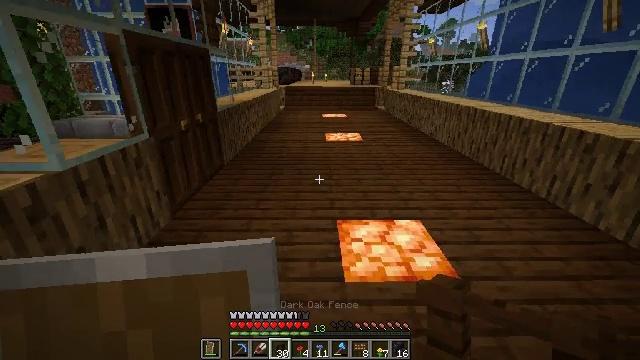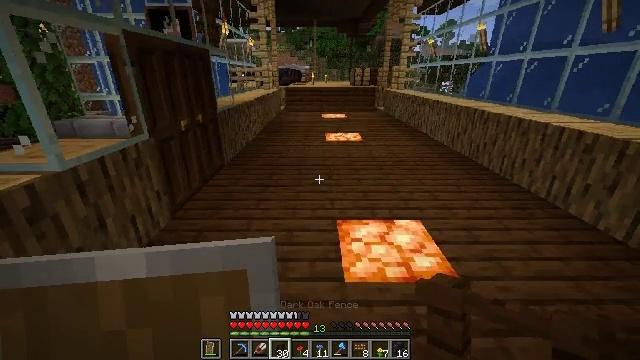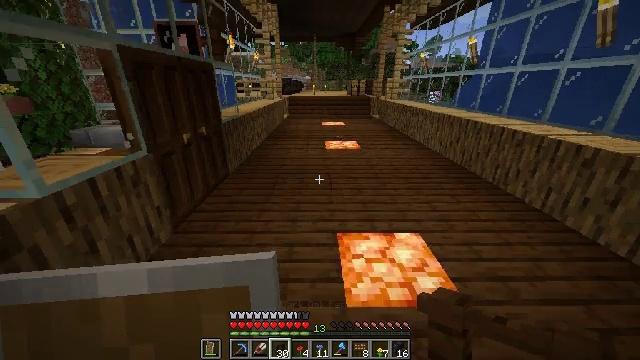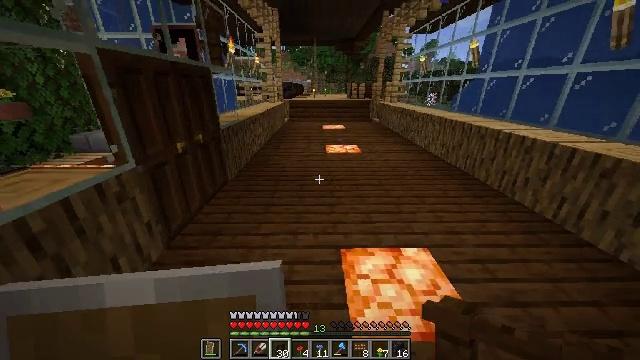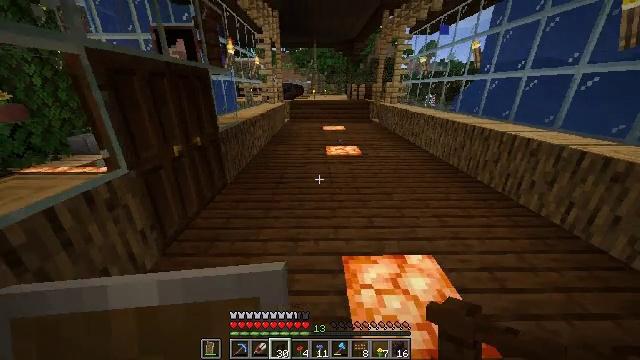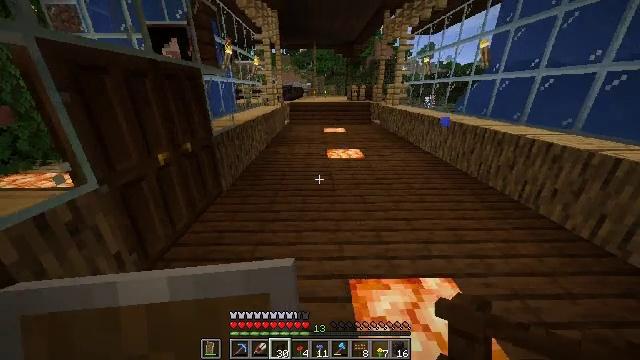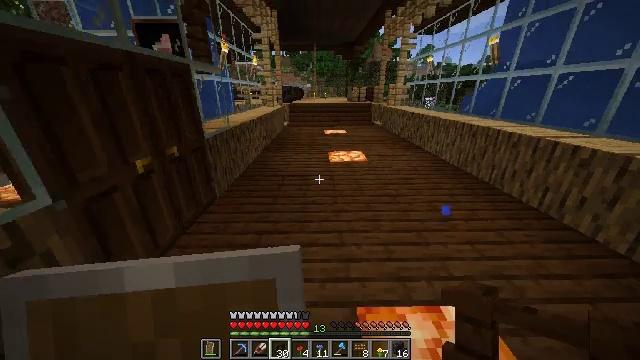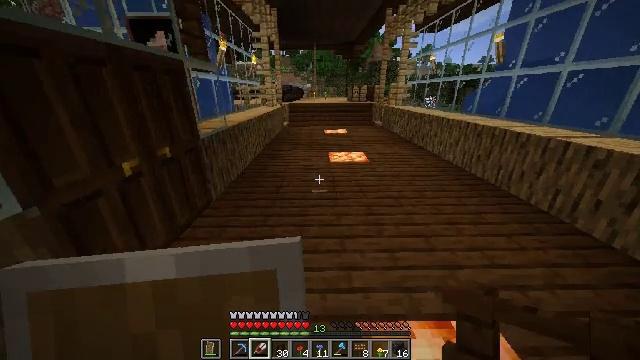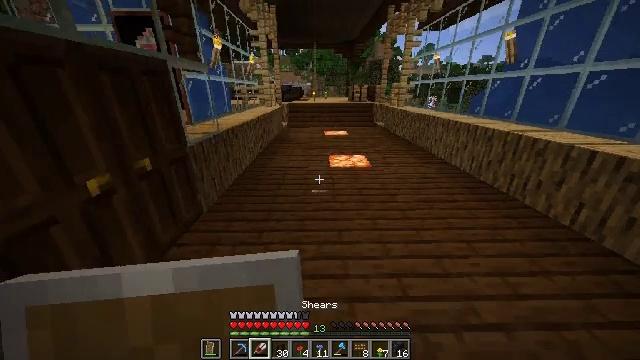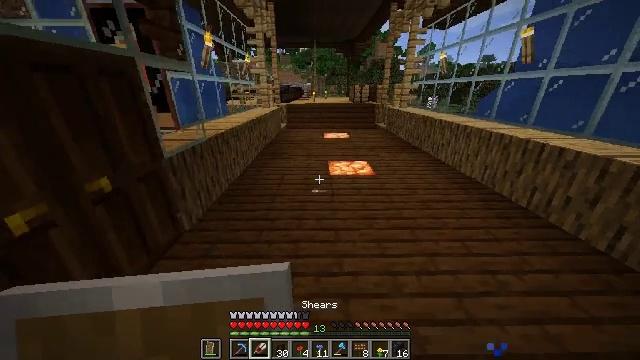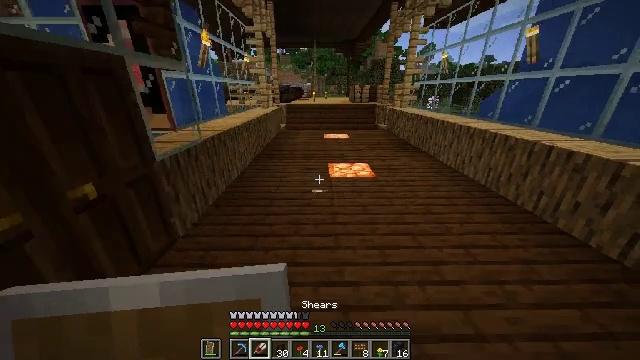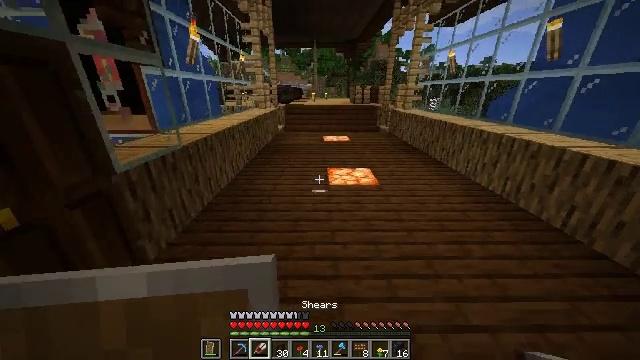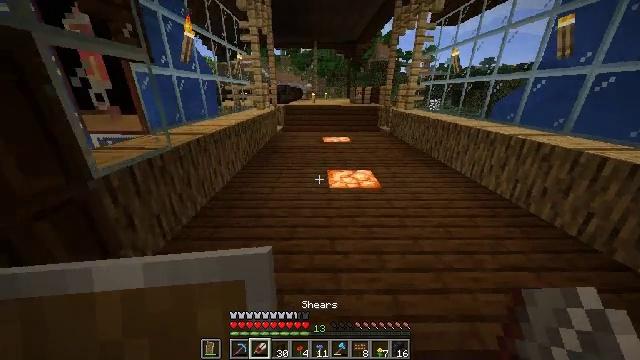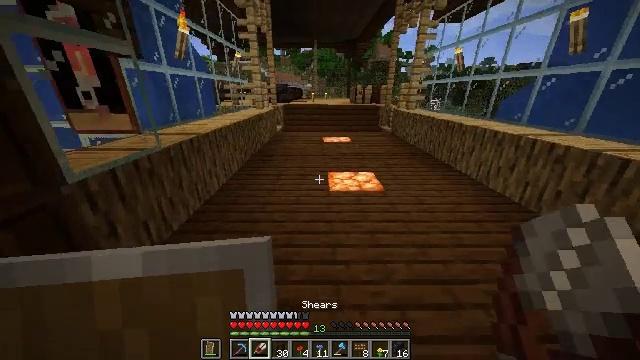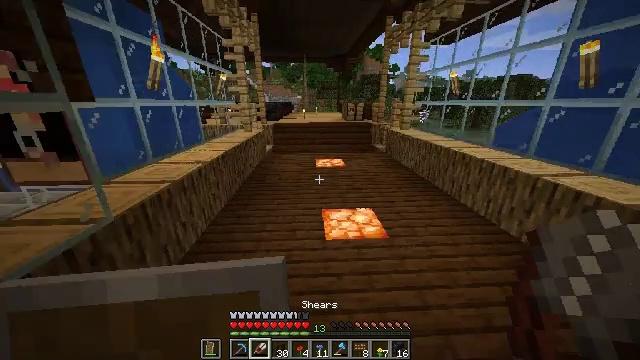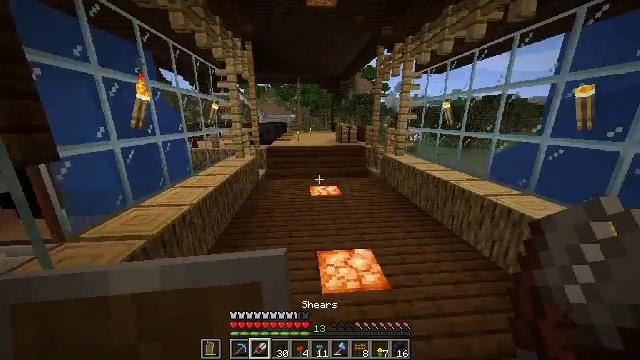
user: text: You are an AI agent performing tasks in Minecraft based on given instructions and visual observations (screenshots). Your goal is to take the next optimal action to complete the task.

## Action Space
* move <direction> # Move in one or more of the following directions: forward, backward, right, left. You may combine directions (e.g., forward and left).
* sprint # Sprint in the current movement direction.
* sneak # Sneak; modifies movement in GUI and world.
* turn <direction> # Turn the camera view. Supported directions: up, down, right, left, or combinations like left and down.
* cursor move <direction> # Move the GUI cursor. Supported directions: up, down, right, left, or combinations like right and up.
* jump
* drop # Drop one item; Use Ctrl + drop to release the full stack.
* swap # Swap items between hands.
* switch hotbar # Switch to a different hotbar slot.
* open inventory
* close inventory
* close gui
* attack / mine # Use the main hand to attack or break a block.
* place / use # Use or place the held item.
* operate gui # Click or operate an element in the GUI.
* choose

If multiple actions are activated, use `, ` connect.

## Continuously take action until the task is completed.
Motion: motion action
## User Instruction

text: Make polished diorite stairs in the crafting table.
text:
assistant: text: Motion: move forward
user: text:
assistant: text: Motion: move forward
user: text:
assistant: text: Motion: move forward
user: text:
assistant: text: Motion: move forward
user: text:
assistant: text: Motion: move forward
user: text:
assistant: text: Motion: move forward
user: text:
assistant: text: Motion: move forward, switch to hotbar 2
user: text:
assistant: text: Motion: move forward, switch to hotbar 2
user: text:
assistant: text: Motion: move forward, switch to hotbar 2
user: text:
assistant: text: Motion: move forward, switch to hotbar 2
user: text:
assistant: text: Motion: move forward
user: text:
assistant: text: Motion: move forward
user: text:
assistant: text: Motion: move forward
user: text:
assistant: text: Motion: move forward, turn right and up, jump
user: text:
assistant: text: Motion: move forward, turn right and up, jump
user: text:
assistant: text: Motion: move forward, turn left and up, jump
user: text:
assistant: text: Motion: move forward, jump
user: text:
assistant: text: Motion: move forward, jump
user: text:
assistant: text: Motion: move forward, jump
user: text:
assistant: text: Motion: move forward, jump
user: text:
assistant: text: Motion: move forward, jump
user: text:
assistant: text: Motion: move forward, jump
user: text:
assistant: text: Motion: move forward, jump
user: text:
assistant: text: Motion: move forward, jump
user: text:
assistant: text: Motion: move forward, jump
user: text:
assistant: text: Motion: move forward, jump
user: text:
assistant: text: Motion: move forward, jump
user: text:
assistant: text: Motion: move forward, jump
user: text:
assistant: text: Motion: move forward, turn right, jump
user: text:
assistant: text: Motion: move forward, jump